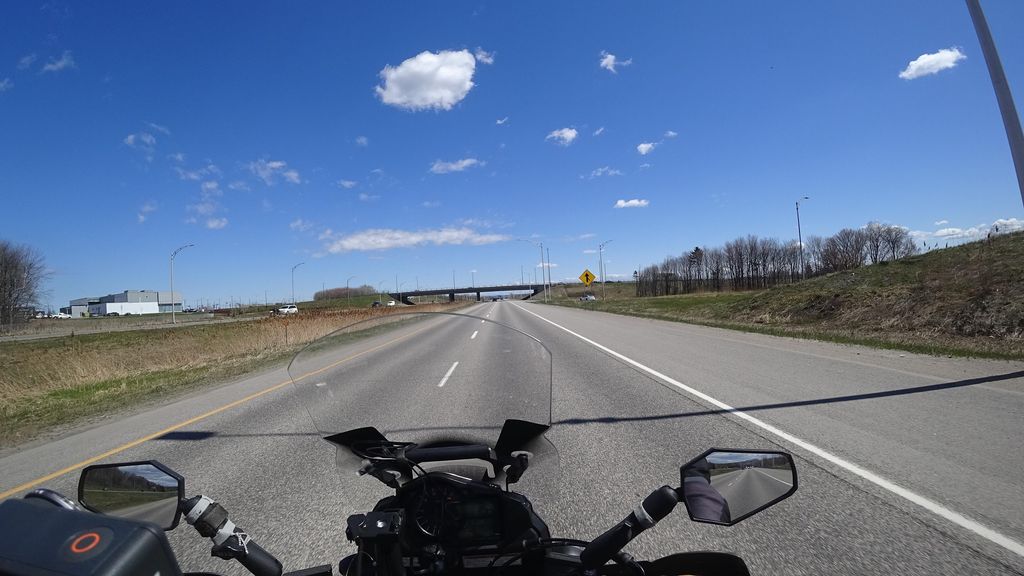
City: quebec_city